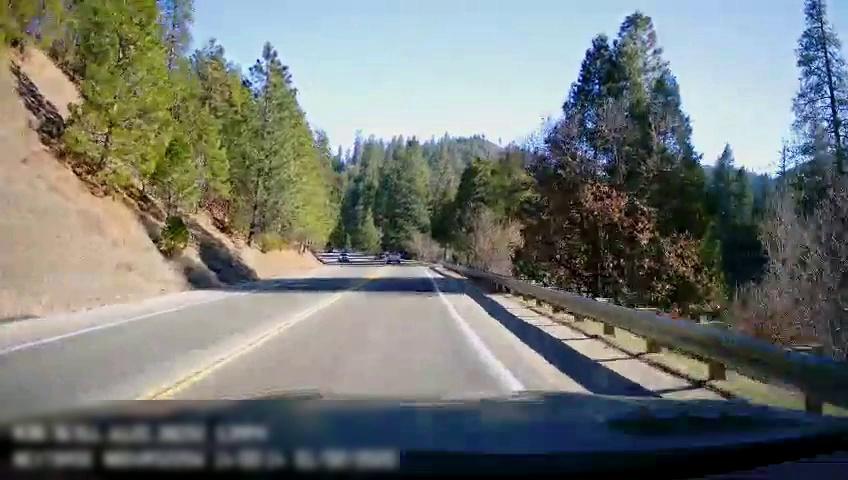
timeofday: Day
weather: Sunny
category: Drivable Space
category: Drivable Space
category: Vehicles | Truck
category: Vehicles | SUV
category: Lanes | Opposite Lane
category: Lanes | Current Lane
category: Lanes | Opposite Lane
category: Lanes | Current Lane